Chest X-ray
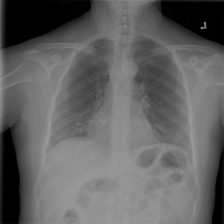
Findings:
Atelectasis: negative
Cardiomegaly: negative
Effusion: negative
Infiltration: negative
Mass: negative
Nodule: negative
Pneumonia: negative
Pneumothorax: negative
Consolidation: negative
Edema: negative
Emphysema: negative
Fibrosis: negative
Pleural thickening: negative
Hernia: negative